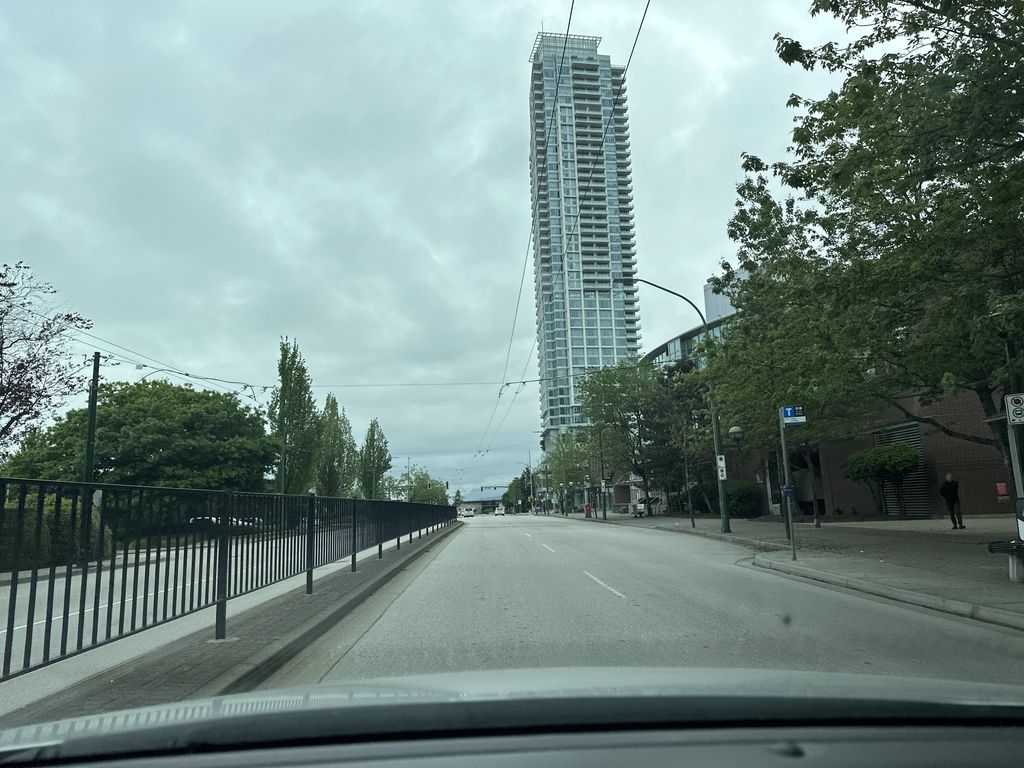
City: vancouver